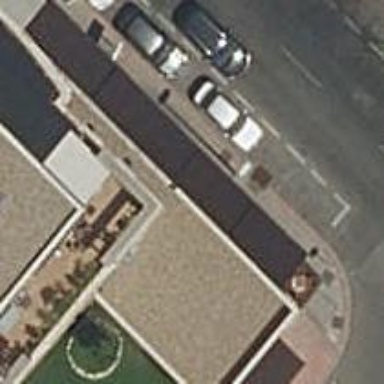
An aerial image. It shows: Restaurant.